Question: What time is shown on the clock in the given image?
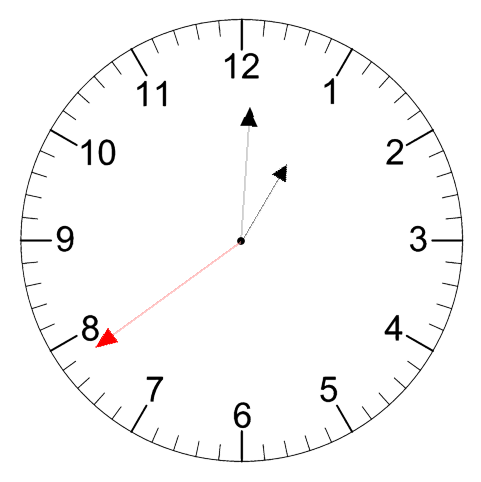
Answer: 01:00:39